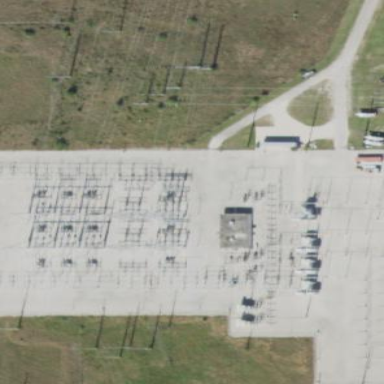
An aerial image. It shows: Outdoor power substation. The substation is at the transmission level. It is surrounded by fence.